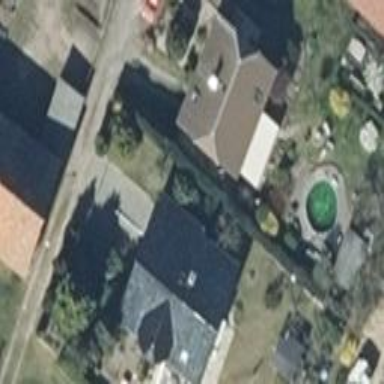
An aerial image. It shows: Black building with gabled roof oriented along its length.